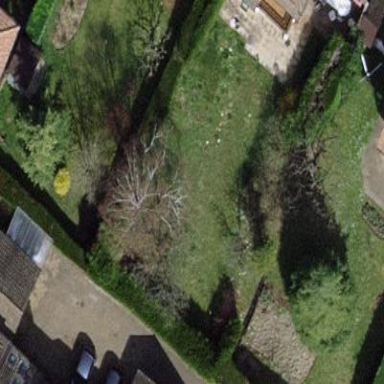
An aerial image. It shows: Garden surrounded by fence.